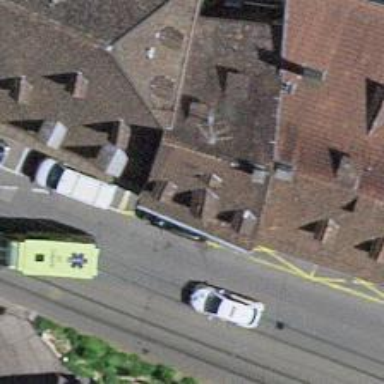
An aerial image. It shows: Café.